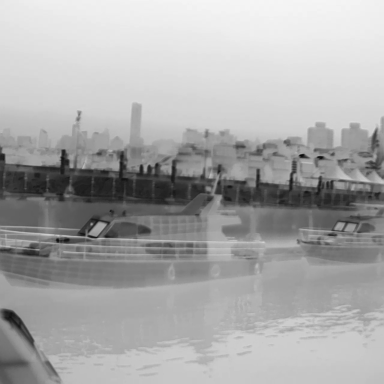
There are two canoes in the infrared image.